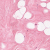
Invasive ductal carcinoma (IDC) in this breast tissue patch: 0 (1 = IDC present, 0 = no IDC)